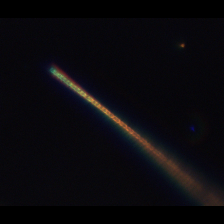
Taxon: Leptocylindrus
Group: Diatoms